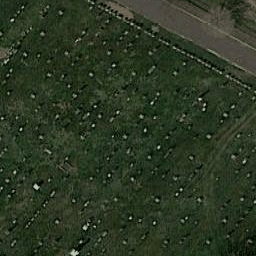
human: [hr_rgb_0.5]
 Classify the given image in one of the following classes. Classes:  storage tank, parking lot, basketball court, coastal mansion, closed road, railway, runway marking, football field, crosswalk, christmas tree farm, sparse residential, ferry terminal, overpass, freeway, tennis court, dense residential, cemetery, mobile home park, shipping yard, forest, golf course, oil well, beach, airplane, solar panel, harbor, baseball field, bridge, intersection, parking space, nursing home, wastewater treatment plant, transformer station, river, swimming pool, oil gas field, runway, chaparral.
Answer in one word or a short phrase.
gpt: cemetery